Question: I want to write a CGI script that accepts a posix path as a string, and returns a png representing it. Eg:
---
If the script is sent the string
,
it will return the following png file:
---
An example based in any scripting platform that comes bundled with the Mac is fine by me (Python, Perl, AppleScript, BASH). I might not know it, but I can muddle through to get an idea of what I need to do.
I think what I'm looking for is a way to generate an NSPathCell-style widget, and dump its contents into an image file
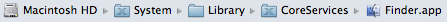
Answer: You can get image data from a path like this:
1) Create an '<URL>'
2) Use the control's '' to have it display the URL of your choice.
3) Call the control's '' and it will give you your desired image data.
4) Now you can save the data to a file using ''
If Obj-C isn't an option, you can use PyObjC bridging from Python.